Interaction volume radius: 10 \u00c5
Interaction volume height: 15 \u00c5
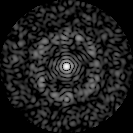
Disorder parameter: 0.8248